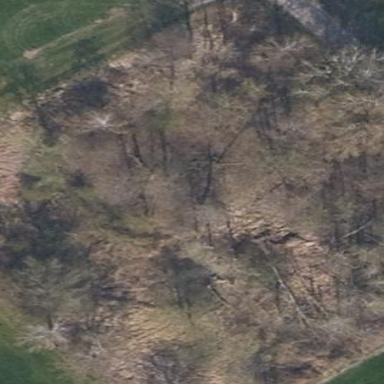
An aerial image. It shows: Forest area.